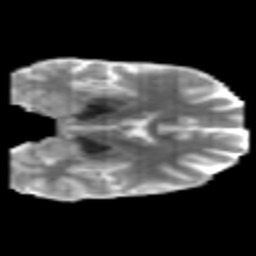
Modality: MD
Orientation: coronal
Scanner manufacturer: philips
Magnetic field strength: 3 T
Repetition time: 8.6 s
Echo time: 0.127 s